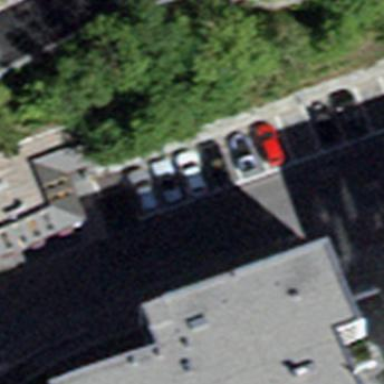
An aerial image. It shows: Parking area with asphalt surface.